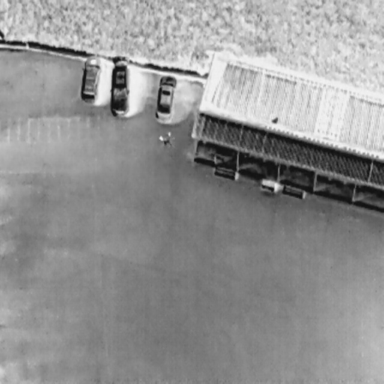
There are four objects shown in the infrared image, including three Cars, and a Person.